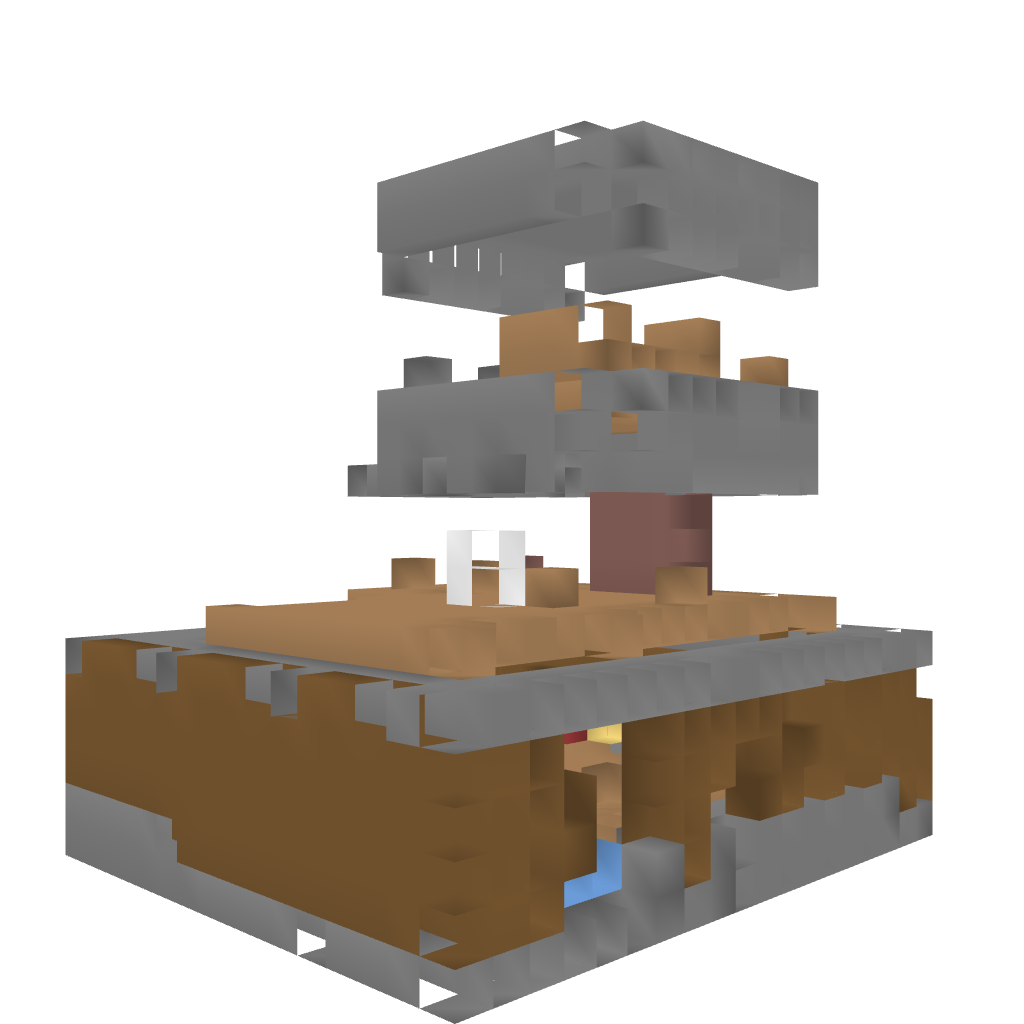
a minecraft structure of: Simple Modern Home bad low quality